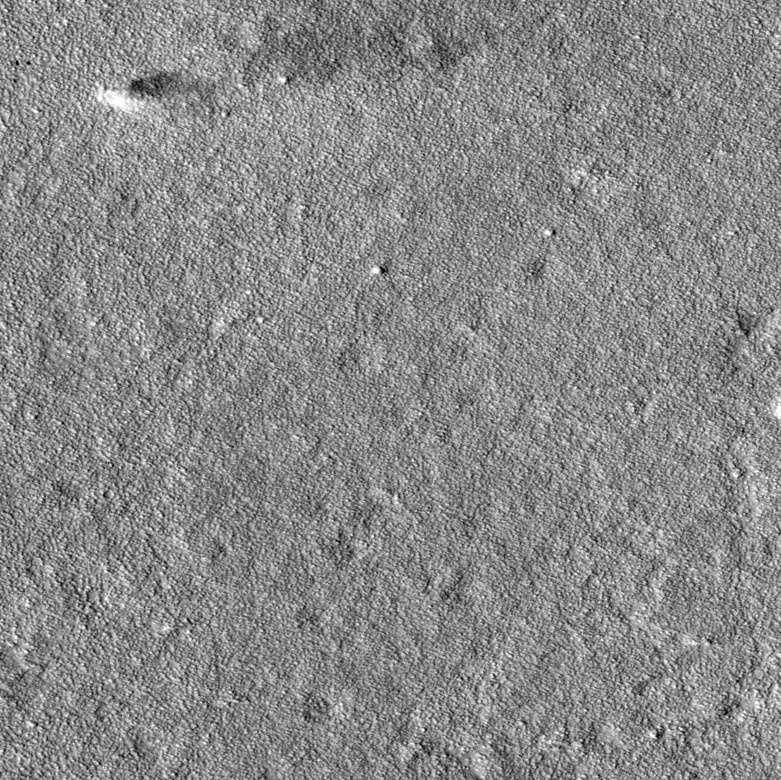
Label: dustdevil